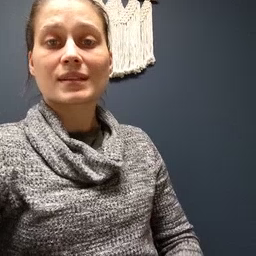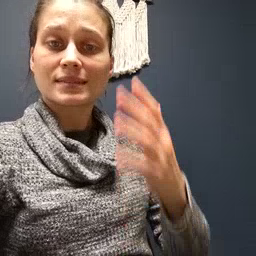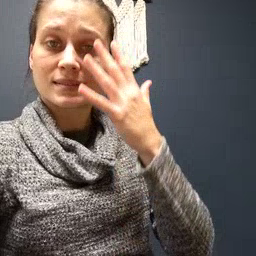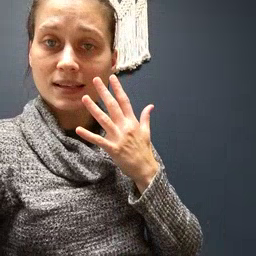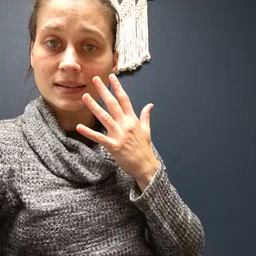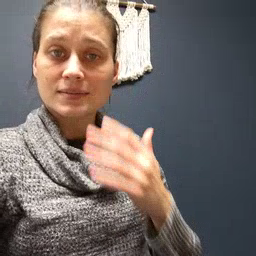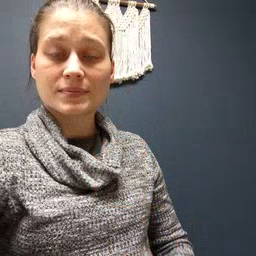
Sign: sad